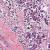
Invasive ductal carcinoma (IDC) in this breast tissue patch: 1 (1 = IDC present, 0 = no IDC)